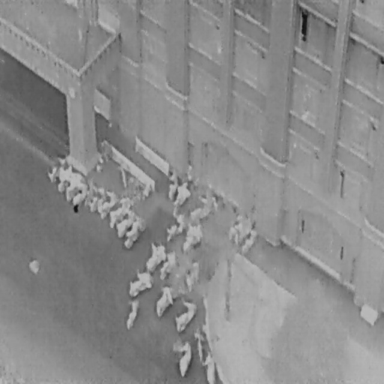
There are 26 Bicycles in the infrared image.